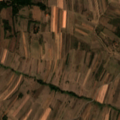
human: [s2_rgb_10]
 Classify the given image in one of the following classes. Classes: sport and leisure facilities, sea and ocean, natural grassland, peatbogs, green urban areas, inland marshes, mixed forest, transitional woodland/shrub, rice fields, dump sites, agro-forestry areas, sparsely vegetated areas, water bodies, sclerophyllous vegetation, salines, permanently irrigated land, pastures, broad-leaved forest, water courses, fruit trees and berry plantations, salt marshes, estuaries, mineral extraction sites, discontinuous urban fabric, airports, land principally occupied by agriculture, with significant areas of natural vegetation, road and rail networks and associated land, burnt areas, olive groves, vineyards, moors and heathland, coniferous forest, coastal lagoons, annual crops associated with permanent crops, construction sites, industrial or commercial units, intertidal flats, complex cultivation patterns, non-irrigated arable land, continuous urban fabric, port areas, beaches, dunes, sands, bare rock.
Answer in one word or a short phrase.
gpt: complex cultivation patterns, land principally occupied by agriculture, with significant areas of natural vegetation